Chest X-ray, PA view. Patient: 54 years old, sex F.
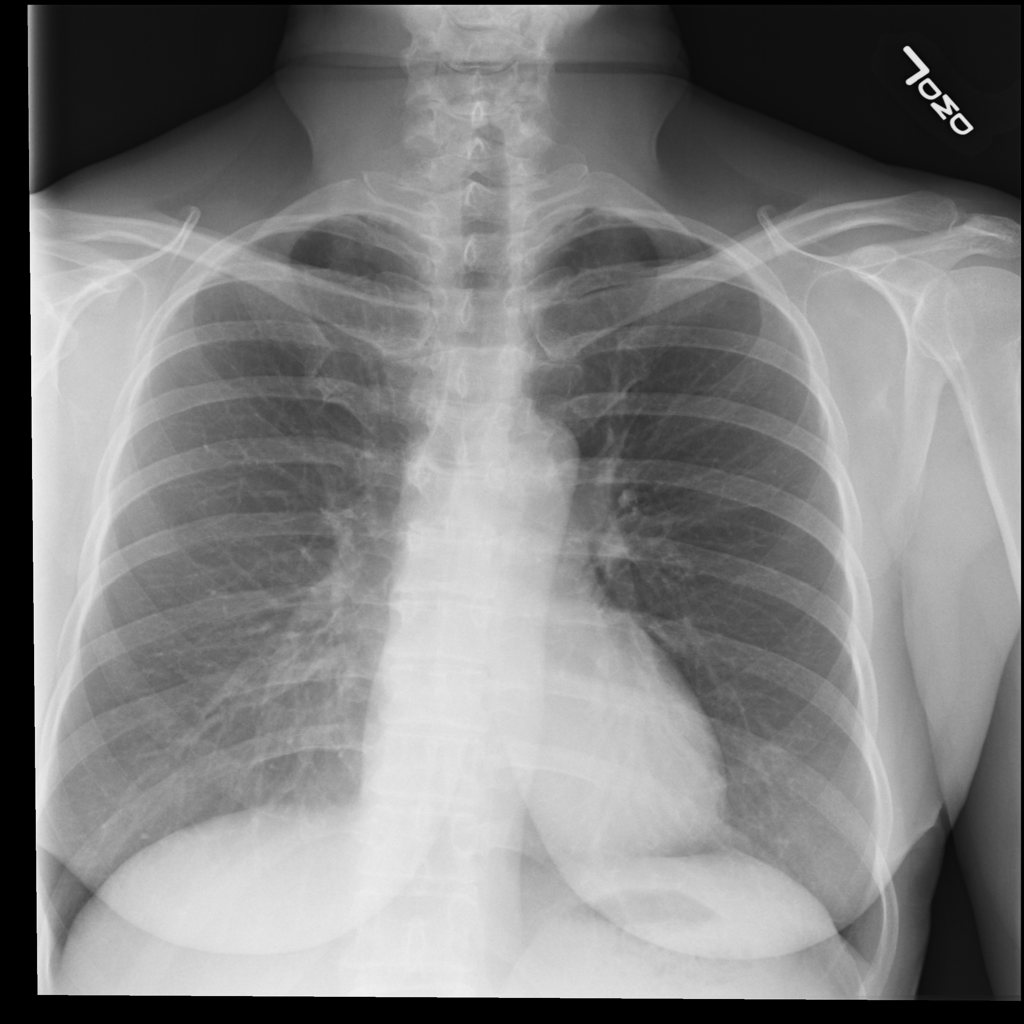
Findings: Infiltration